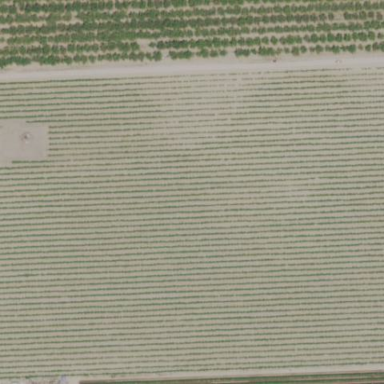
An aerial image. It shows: Vineyard where grapes are grown.